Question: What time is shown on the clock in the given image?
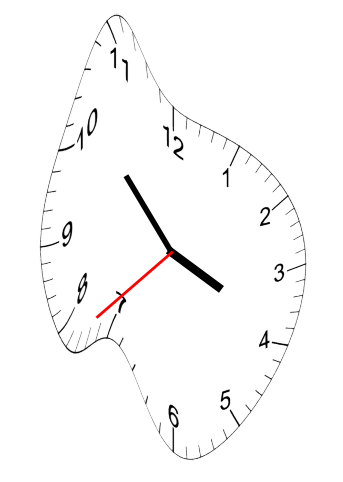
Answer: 03:52:38